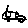
Label: car